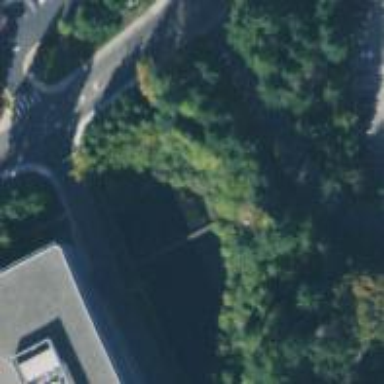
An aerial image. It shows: Path.